Question: What does MATLAB's <URL> do in mathematical/geometrical terms ?
What does it calculate exactly ?
As far as I understand, if the camera parameters are unknown then the fundamental matrix can be computed from two images, the essential matrix.
So, as far as I understand, 'estimateUncalibratedRectification''s result should be ambiguous up to some kind of a transformation 'T' because the fundamental matrix - that can be computed from two images if the camera's intrinsic parameters are not known - is ambiguous up to an arbitrary projective transformation.
Is this correct ?
My guess is that 'estimateUncalibratedRectification' computes a projective transformation 'P1' for 'image1' and another projective transformation 'P2' for 'image2' in such a way that when using these two transformations ('P1' and 'P2') on the corresponding images then the resulting images ('R1' and 'R2') will be rectified in the sense that the corresponding epipolar lines will be in the same rows, as shown in the image below.

My question is: how ambiguous is this result ?
My feeling is that the resulting transformations 'P1' and 'P2' are ambiguous up to some transformation 'T' but I don't really see what this 'T' can be.
Could someone please explain how 'estimateUncalibratedRectification' works conceptually/mathematically/geometrically and also tell what 'T' can be ?
In other words, 'T' which when applied to 'R1' and 'R2' will result in an image pair 'TR1' and 'TR2' which will have the same rectified property as 'R1' and 'R2', namely that corresponding epipolar lines appear in matching rows in 'TR1' and 'TR2', just like they do in 'R1' and 'R2'?
What is this 'T' ? Is there such a 'T' ?
PS.: I have read the code of 'estimateUncalibratedRectification.m' before posting this question but it made me no wiser.
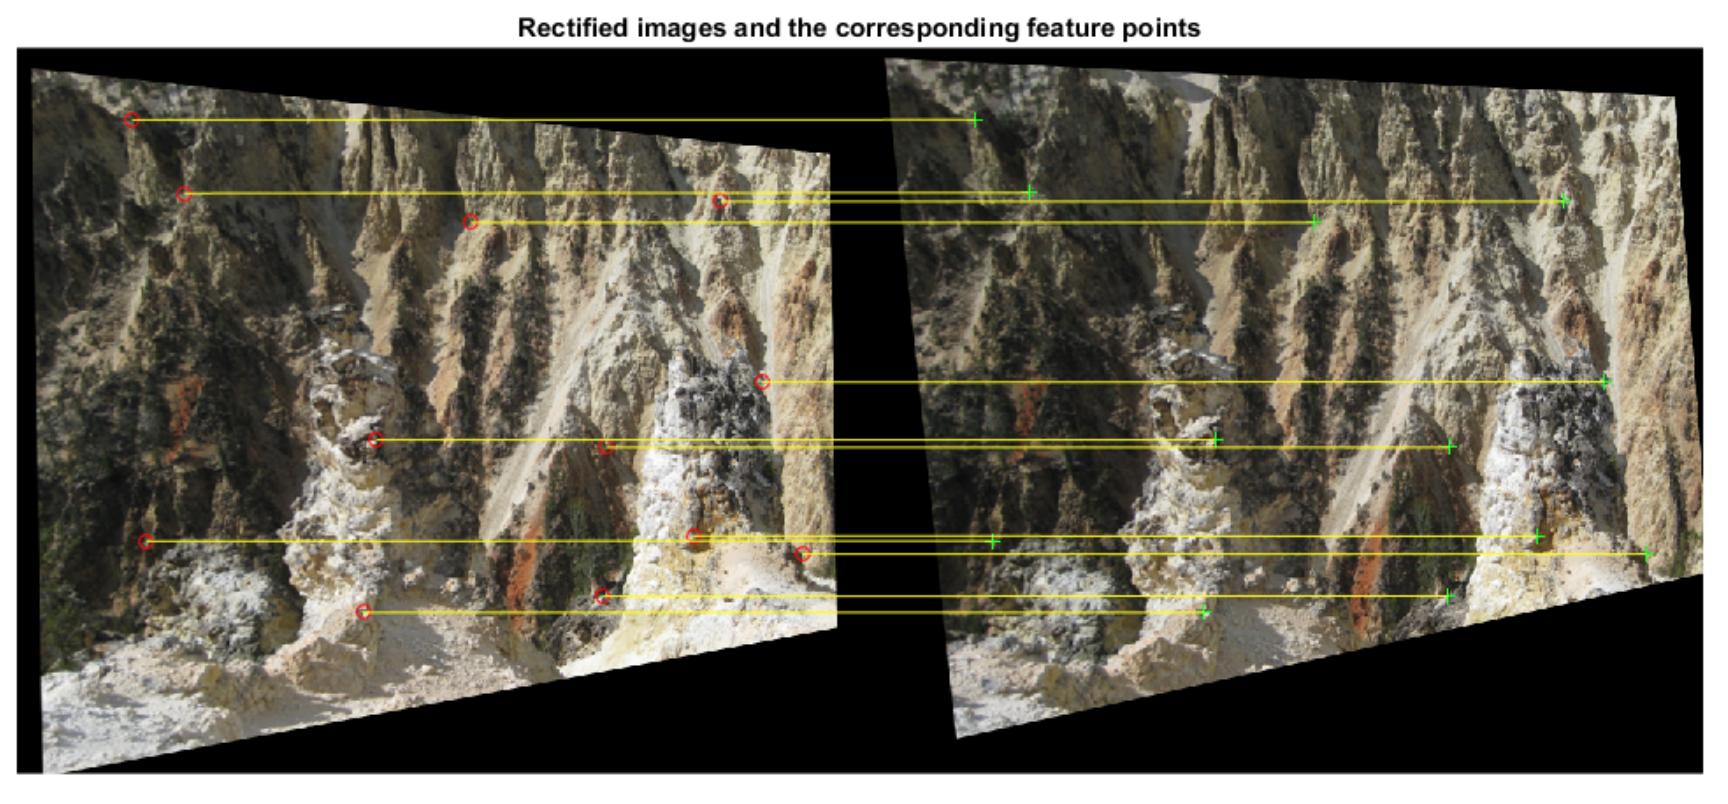
Answer: If the intrinsics are not known, the result is ambiguous up to a projective transformation. In other words, if you use 'estimateUncalibratedRectification' to rectify a pair of images, and then compute disparity and do the 3D reconstruction, then you will reconstruct the 3D scene up to a projective transformation. Straight lines will be straight, parallel lines will be parallel, but your angles and sizes will likely be wrong.
To determine what that projective transformation is, you would need more information. If you know the camera intrinsics, then you get up to scale reconstruction. In other words you get the correct angles and relative sizes. To get the correct scale you would either need to know the baseline (distance between the cameras) or the size of some reference object in the scene.
The more straight-forward way to approach this is to calibrate your cameras using the Camera Calibrator app or the Stereo Camera Calibrator app.